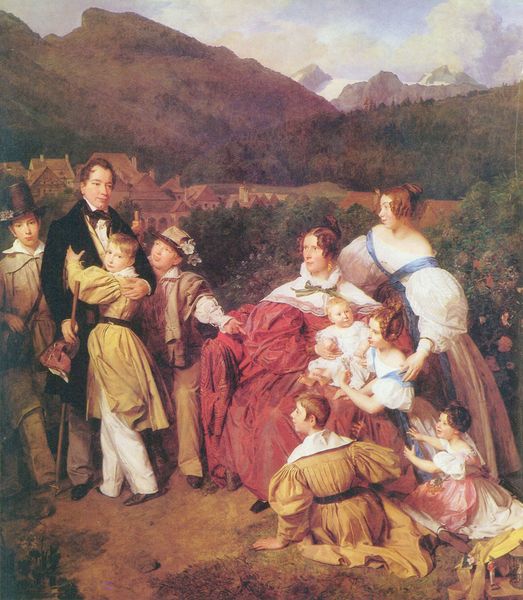
Titel: Die Familie des Notars Dr. Josef August Eltz
Künstler: Ferdinand Georg Waldmüller
Standort: Wien
Institution: Österreichische Galerie im Belvedere
Schlagwörter: baum, berg, blau, gemälde, gruppe, himmel, mann, weiß, wolken, bäume, frauen, gelb, grün, landschaft, menschen, mädchen, ocker, sand, sitzen, stadt, blume, blumen, braun, bunt, elegant, frau, frisur, geste, hintergrund, hut, hüte, kleid, kleider, männer, schwarz, szene, säulen, gürtel, haus, rose, rosen, rot, schnee, weg, wiese, wolke, beige, malerei, rock, schleife, zylinder, anzug, hose, jacke, arme, band, bluse, falten, stehen, gesten, hände, portrait, porträt, öl, erde, ferne, häuser, hügel, natur, strauch, weite, boden, gold, haare, adel, familie, familienbildnis, familienporträt, kind, mutter, vater, locke, locken, mittelscheitel, puffärmel, rosa, scheitel, wald, genre, kinder, stock, engel, bewegt, taille, ort, gehstock, stab, knaben, blusen, berge, gebirge, gletscher, dorf, dächer, farbe, ausflug, baby, idylle, rast, kutsche, figuren, frack, falte, junge, rüschen, zeigen, schwanger, bauer, umarmen, vier, hausherr, abschied, alpen, idyll, streit, leinwand, treffen, bildniss, biedermeier, chwarz, portät, gewehr, wanderer, mittelalter, umfassen, anzu, baüme, landpartie, balu, gebirgslandschaft, bänder, im freien, reisende, töchter, unterwegs, familienportrait, söhne, roben, säugling, nachwuchs, oberhaupt, kinde, gebirgsdorf, hinweisen, pluder, friur, gruppiert, goldene, mittelstand, familienidylle, stadt kinder frauen mann, renaissance